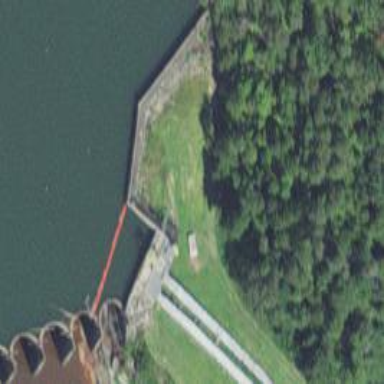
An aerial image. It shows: Dam across waterway.